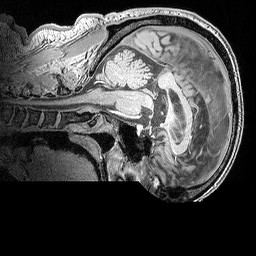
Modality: MP2RAGE
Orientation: sagittal
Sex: male
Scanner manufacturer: siemens
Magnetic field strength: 3 T
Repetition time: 5 s
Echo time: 0.00292 s